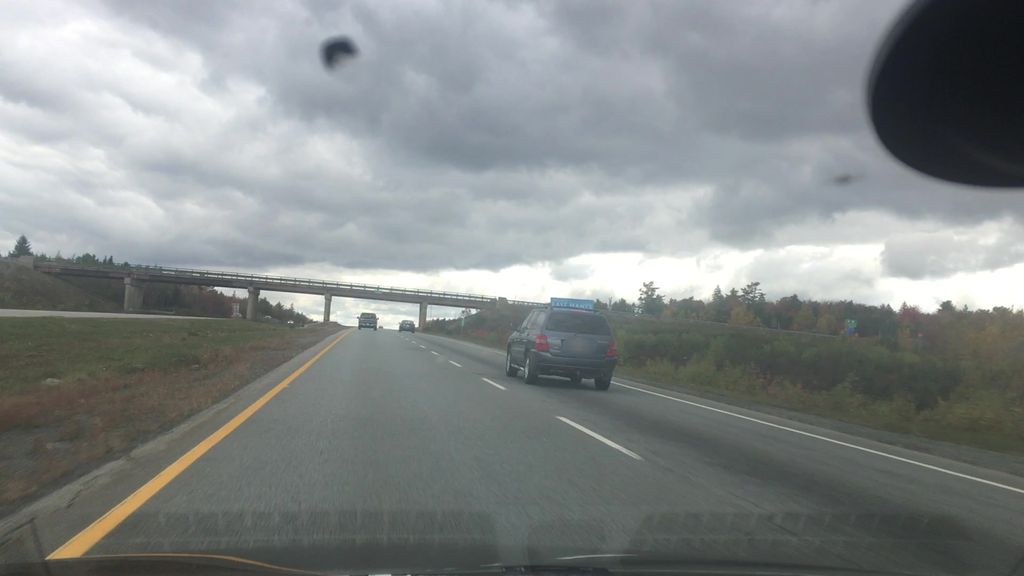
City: halifax